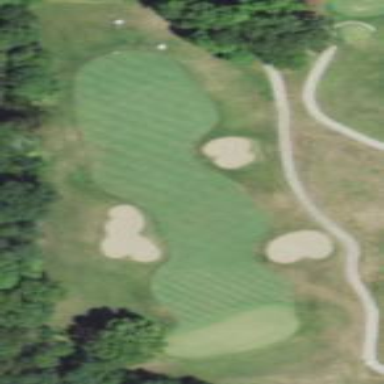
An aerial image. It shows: Rough grassy area used for golf.